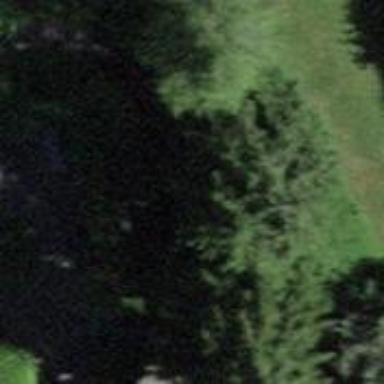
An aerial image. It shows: Group of trees in natural setting.